Question: I have 2 table. one is "goods receive" table. another is "product_use_for" table.
I need sum (goods_receive.quantity) and sum (product_use_for.quentity)
and show it order by product name.
Actually I am new in php.I am confuse about this problem. I will lot of happy if anyone help me. please.
Please see this image >>

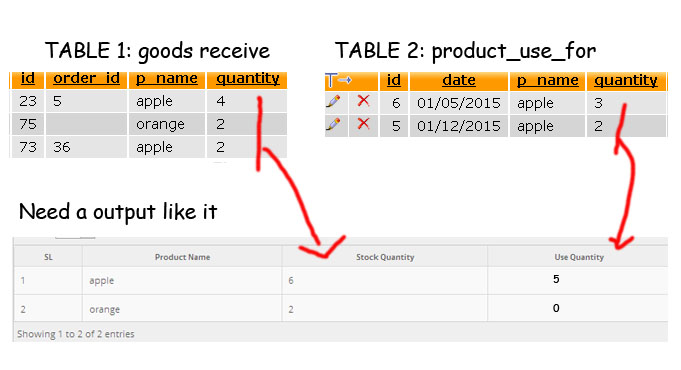
Answer: You need to use a 'LEFT JOIN', so that you'll get rows in the result even when there are no matches in the 'product_use_for' table. And you need to do one of the sums in a subquery, otherwise you'll multiply the sum by the number of rows in the other table.
'''
SELECT gr.p_name AS product_name, SUM(gr.quantity) AS stock_quantity, IFNULL(puf.quantity, 0) AS use_quantity
FROM goods_receive AS gr
LEFT JOIN (SELECT p_name, SUM(quantity) AS quantity
FROM product_use_for
GROUP BY p_name) AS puf
ON gr.p_name = puf.p_name
GROUP BY gr.p_name
'''
<URL>